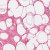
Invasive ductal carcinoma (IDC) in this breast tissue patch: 0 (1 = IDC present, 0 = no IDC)